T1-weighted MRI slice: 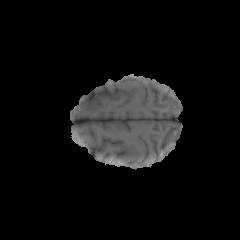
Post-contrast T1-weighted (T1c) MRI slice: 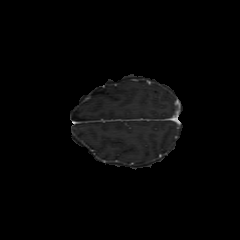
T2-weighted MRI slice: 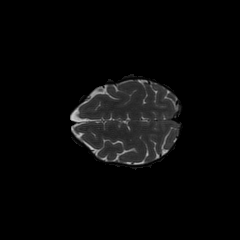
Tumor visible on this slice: no